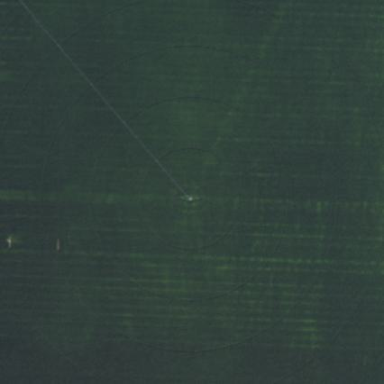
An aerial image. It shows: Farmland with center pivot irrigation system in use.